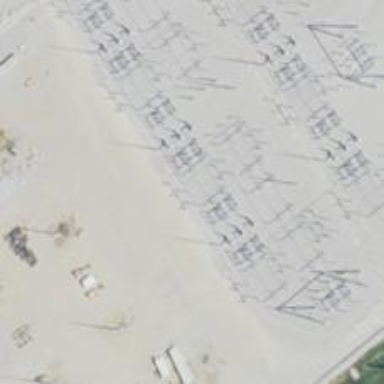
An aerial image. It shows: Switch for power supply.